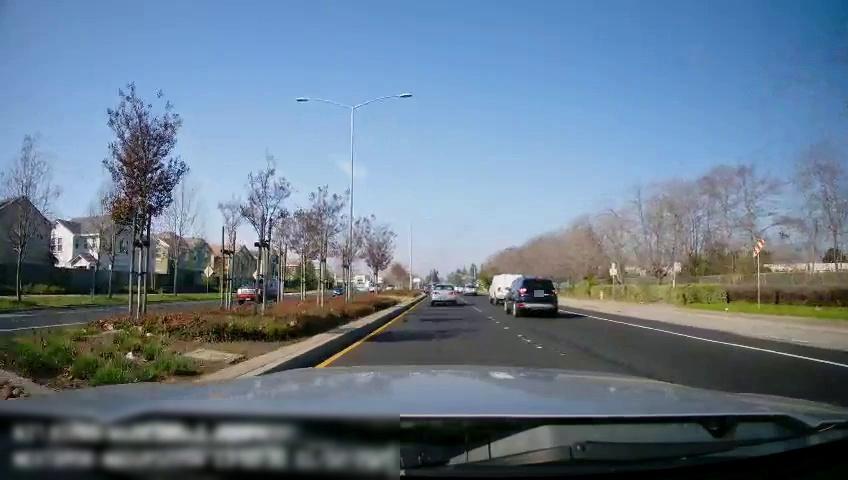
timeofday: Day
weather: Sunny
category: Drivable Space
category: Drivable Space
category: Vehicles | Van
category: Vehicles | SUV
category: Vehicles | Car
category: Vehicles | SUV
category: Vehicles | Car
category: Vehicles | Car
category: Lanes | Current Lane
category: Lanes | Alternate Lane
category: Lanes | Current Lane
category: Lanes | Opposite Lane
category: Lanes | Opposite Lane